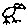
Label: bird